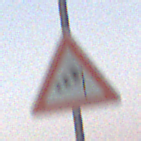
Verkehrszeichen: SeitenwindVonRechts
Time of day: SunriseSunset
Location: Outdoor (Nature)
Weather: PartlyCloudy
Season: NotSpecified
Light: Natural